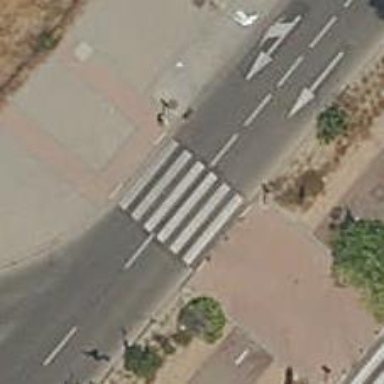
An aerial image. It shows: Uncontrolled road crossing.